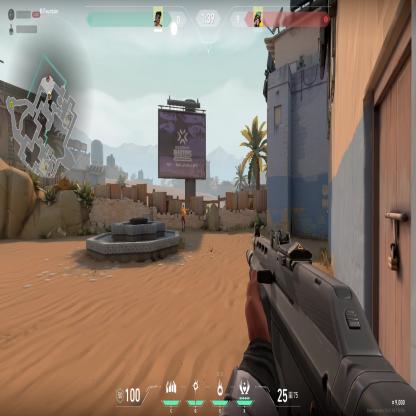
Label: enemy